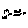
Label: bird